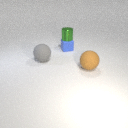
small green metal cylinder above small blue rubber cube